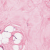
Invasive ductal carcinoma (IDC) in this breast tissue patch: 0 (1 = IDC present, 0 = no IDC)